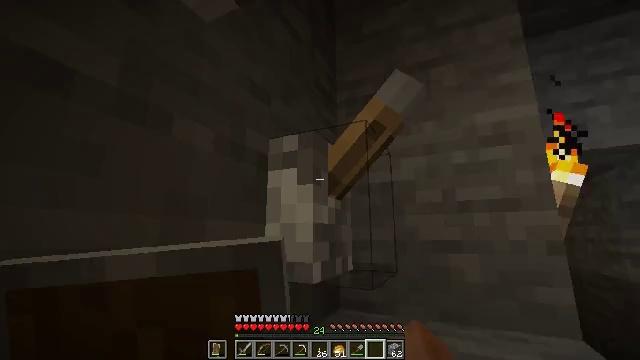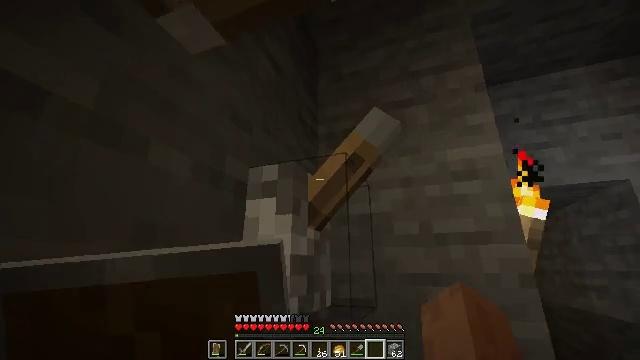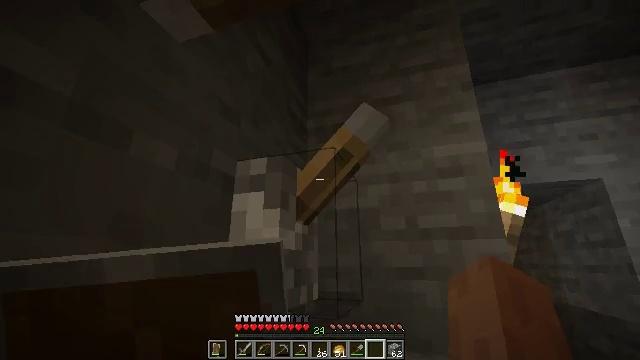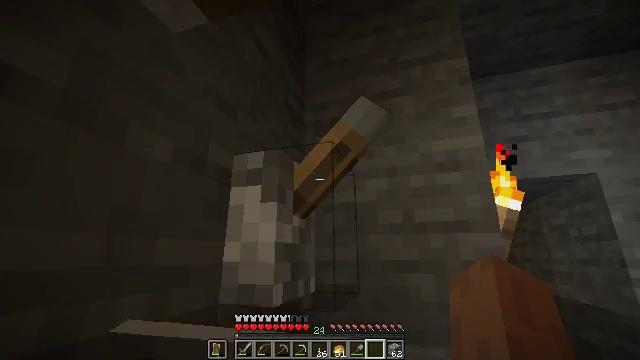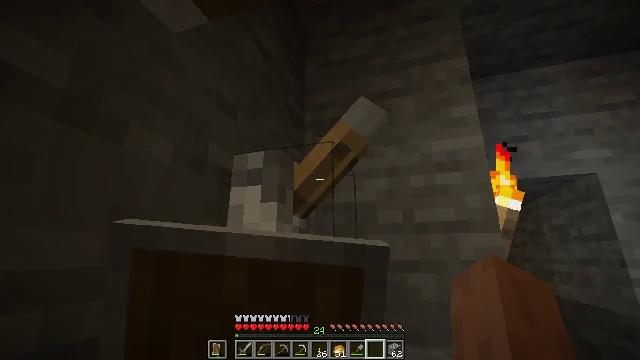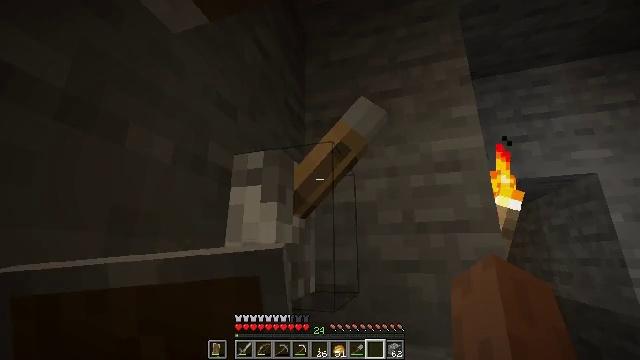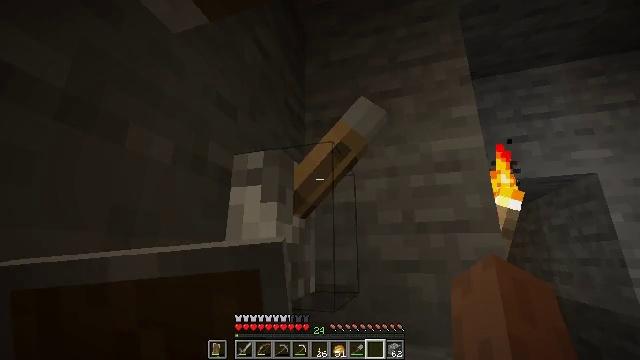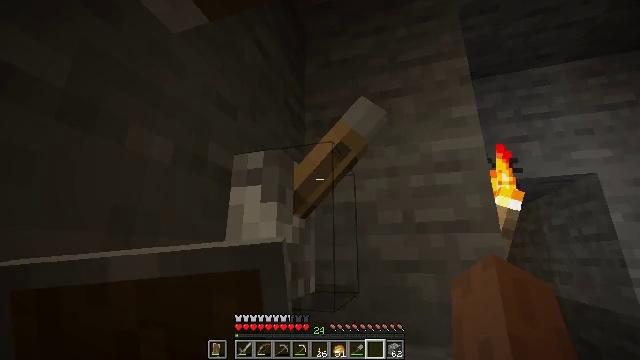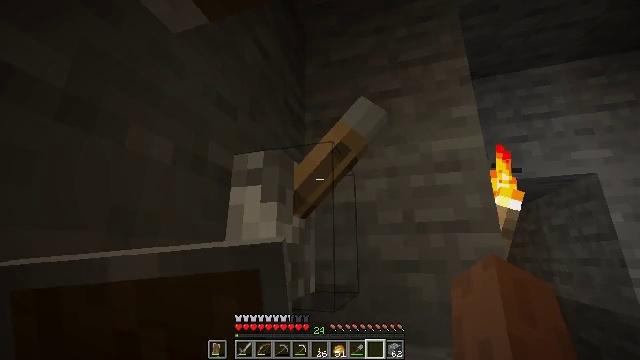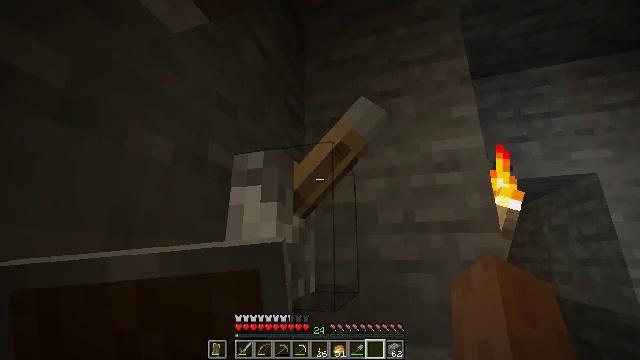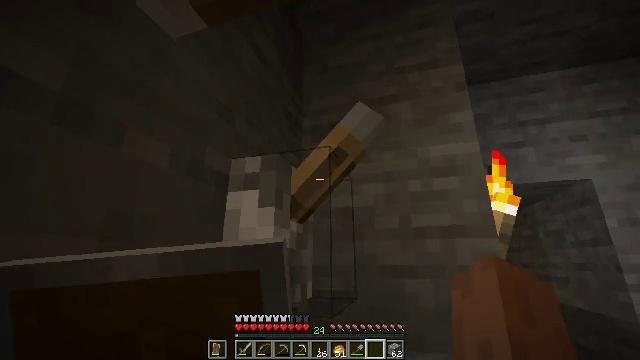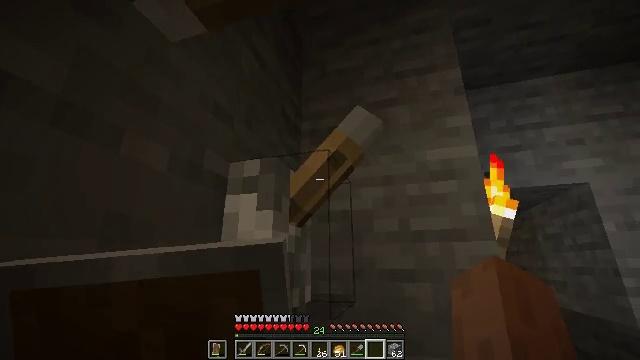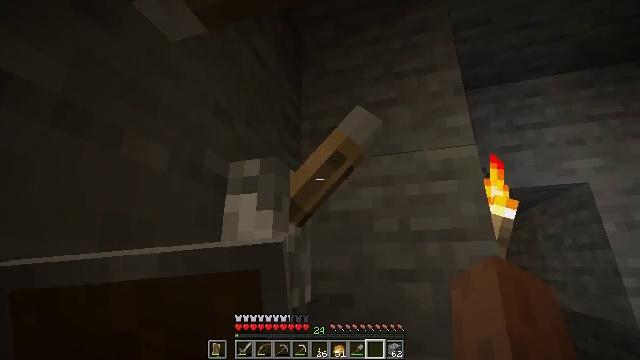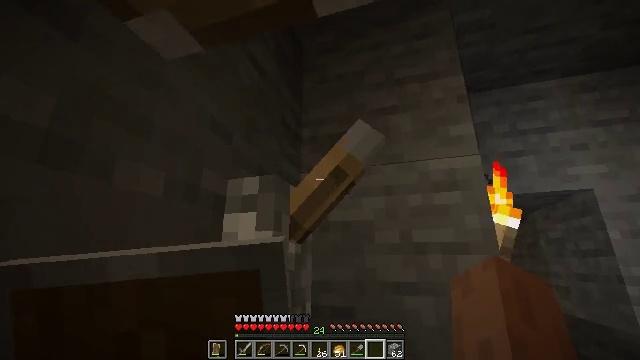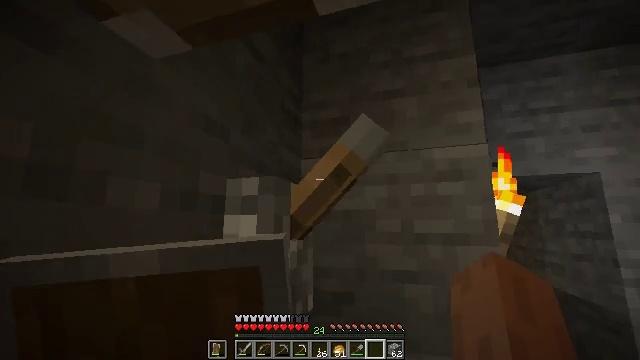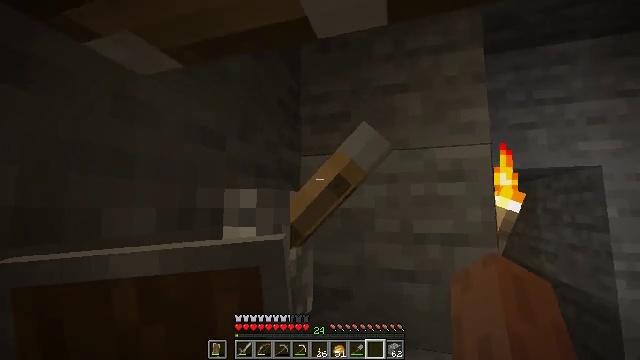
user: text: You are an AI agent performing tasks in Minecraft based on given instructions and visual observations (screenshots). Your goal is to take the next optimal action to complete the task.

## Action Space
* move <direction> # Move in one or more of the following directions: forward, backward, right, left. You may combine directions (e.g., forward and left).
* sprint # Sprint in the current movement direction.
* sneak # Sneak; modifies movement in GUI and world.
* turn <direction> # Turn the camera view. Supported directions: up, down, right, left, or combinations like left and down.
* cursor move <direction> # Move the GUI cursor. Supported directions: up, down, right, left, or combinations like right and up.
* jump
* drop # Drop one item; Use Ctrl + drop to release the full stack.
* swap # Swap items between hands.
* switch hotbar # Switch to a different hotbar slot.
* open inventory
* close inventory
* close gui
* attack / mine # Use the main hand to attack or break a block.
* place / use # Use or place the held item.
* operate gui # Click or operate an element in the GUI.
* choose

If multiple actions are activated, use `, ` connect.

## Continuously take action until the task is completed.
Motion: motion action
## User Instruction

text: Mine block lever.
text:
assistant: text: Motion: sneak, turn right and up
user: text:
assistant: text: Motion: sneak, turn right and down
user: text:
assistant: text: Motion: sneak, turn down, use / place
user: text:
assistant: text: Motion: sneak, use / place
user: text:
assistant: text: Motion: sneak
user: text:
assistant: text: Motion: sneak
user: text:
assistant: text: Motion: sneak
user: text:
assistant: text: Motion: sneak
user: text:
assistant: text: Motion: sneak
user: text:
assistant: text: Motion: sneak, turn up
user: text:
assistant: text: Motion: sneak
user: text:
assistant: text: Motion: no_op
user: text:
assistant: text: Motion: no_op
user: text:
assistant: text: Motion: turn down
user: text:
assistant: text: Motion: turn down
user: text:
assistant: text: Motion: turn down
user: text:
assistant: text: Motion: turn down
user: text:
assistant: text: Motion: turn down
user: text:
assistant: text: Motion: turn right and down
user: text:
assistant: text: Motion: use / place
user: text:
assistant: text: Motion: use / place
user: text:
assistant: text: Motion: no_op
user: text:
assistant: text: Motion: no_op
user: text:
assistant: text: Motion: no_op
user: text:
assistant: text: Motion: no_op
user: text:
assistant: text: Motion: no_op
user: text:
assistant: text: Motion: no_op
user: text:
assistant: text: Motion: no_op
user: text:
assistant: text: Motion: no_op
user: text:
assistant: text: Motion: no_op